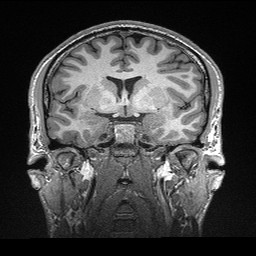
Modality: T1w
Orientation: sagittal
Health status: healthy
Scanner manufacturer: siemens
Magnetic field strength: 3 T
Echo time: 0.00298 s